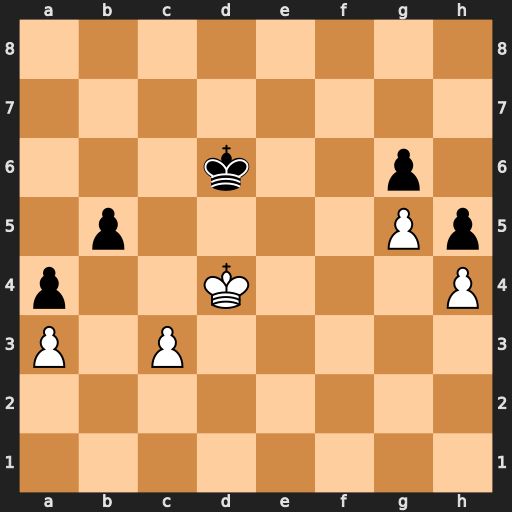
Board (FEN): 8/8/3k2p1/1p4Pp/p2K3P/P1P5/8/8
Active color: w
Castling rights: -
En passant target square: -
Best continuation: c4 bxc4 Kxc4